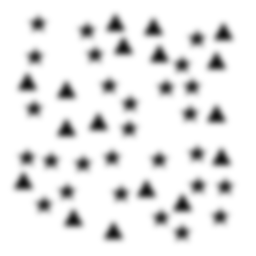
Squares: 0
Triangles: 17
Stars: 27
Total shapes: 44